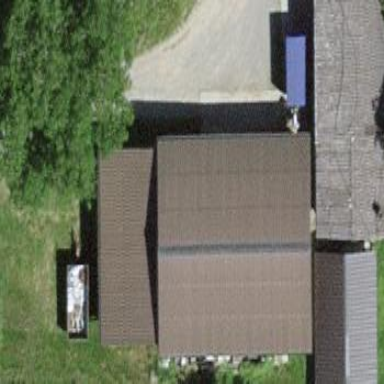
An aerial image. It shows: Barn.